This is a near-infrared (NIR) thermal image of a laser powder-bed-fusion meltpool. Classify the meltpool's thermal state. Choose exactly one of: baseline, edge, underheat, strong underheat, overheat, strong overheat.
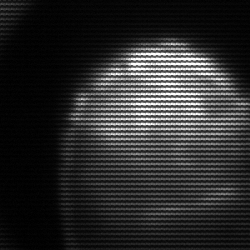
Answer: edge